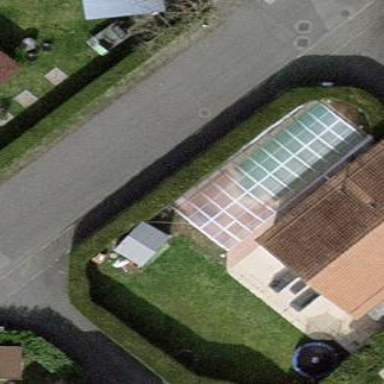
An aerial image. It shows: Personal swimming pool located on leisure land.